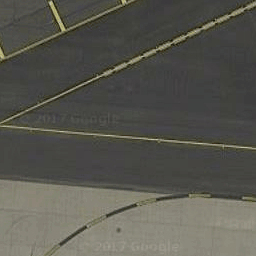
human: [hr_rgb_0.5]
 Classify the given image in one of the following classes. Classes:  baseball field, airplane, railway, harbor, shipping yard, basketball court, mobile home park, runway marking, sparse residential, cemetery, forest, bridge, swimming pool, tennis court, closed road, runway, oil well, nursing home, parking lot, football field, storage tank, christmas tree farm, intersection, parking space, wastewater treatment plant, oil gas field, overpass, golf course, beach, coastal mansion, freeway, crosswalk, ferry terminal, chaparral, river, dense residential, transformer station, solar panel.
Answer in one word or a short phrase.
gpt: runway marking